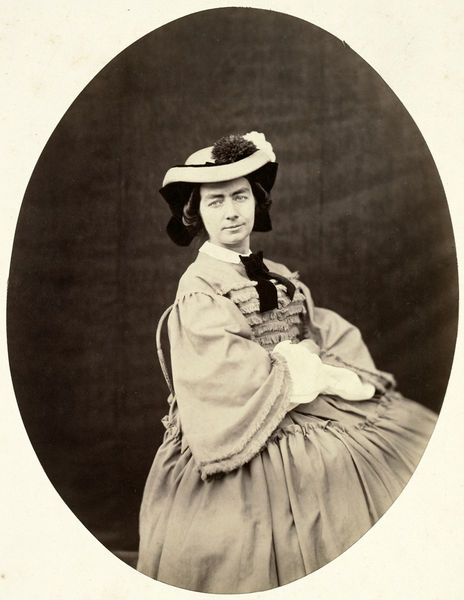
Titel: Portret van een vrouw
Standort: Amsterdam
Institution: Rijksmuseum
Schlagwörter: chair, hat, white, black, dress, face, nose, portrait, seated, sitting, woman, gown, flower, head, young, german, eyes, black and white, oval, mouth, photo, tie, eye, cheek, gloves, round, bow, photograph, photography, sleeves, brows